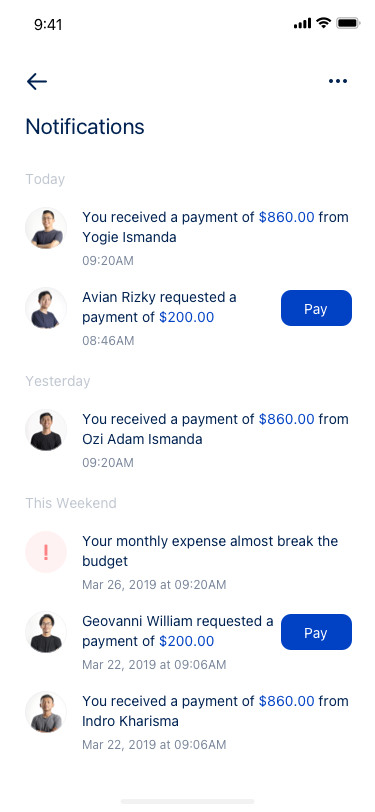
Text in this UI design:
Notifications
Today
You received a payment of $860.00 from Yogie Ismanda
09:20AM
Avian Rizky requested a payment of $200.00
08:46AM
Pay
Yesterday
You received a payment of $860.00 from Ozi Adam Ismanda
09:20AM
This Weekend
Your monthly expense almost break the budget
Mar 26, 2019 at 09:20AM
Geovanni William requested a payment of $200.00
Mar 22, 2019 at 09:06AM
Pay
You received a payment of $860.00 from Indro Kharisma
Mar 22, 2019 at 09:06AM